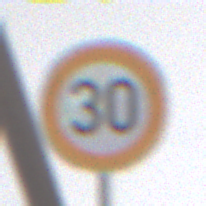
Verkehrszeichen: Geschwindigkeit30
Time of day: MorningAfternoon
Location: Roofed (Urban)
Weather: PartlyCloudy
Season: NotSpecified
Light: Natural